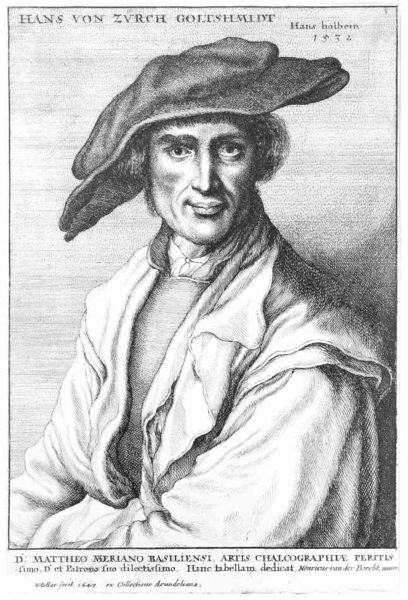
Titel: Bildnis des Goldschmieds Hans von Zürch
Künstler: Wenzel Hollar
Standort: Karlsruhe
Institution: Staatliche Kunsthalle Karlsruhe
Schlagwörter: hat, white, arm, black, collar, dress, face, gray, grey, hair, modern, nose, old, painting, portrait, robe, sitting, gown, print, feather, profile, greek, man, head, netherlands, german, germany, eyes, male, view, drawing, black and white, shadow, cap, coat, mouth, scarf, wrinkles, etching, graphic, illustration, sketch, french, jacket, pen, writing, smile, tie, drape, italy, person, human, mann, arms, cloak, clothes, renaissance, ink, front, italian, lol, art, artist, engraving, pencil, tudor, hut, book, figure, lips, stare, charcoal, greyscale, stamp, dutch, eyebrows, frontal, gentleman, hatching, page, shirt, durer, haar, eyebrow, mantel, latin, text, schwarz weiss, europe, self portrait, date, year, hans, block, grin, blick, swiss, pleats, 19th century, grayscale, augen, d, falten, 16th century, rembrandt, hans von zürich, holbein, hans von zurich, open coat, lapels, short hair, von, guy, foreign, name, what is this, x, michaelangelo, slanted, wrinkled, cheekbones, vin, zurch, sixteenth, hans von zurch goltsmidt, goltshmidt, floppy hat, adliger, goltschmidt, von zurch, mattheo, meriano, basiliensi, black pencil, michelango, hans von zurch, goldsmidt, zürich, goldschmied, 1532, <a>, mam, exloprer, goldshmidt, goldsmith, hans von surch, holtschmidt, hans von zurch goltshmluyt, potrait,pencil art, zvrch, hans von zurch goltshmedt, hans holbern, hans von zvrch, zvrich, wanted, chalcograph, artus, bnw, portrat, hans von zvrch goltshmidt, goldschmidt, the younger, younger, holbien, holbine